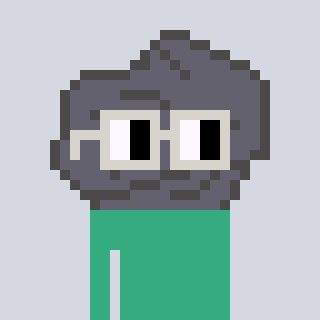
a pixel art character with square light gray glasses, a rock-shaped head and a teal-colored body on a cool background